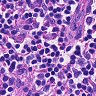
Metastatic tissue present: no